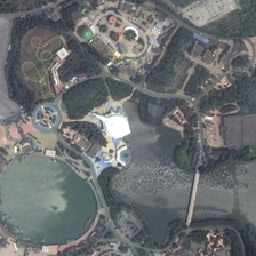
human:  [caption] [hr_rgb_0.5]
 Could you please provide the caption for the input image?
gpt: The park is divided into blocks by side walls.

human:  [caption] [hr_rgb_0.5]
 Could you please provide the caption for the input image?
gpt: There are stone walls all over the park.

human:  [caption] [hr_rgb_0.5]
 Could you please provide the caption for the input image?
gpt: The park is divided into several blocks for the bases.

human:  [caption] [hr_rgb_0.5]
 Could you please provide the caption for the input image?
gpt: The park is divided into several blocks.

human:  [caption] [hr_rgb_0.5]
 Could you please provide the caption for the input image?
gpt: The Park is divided into several blocks along the side.